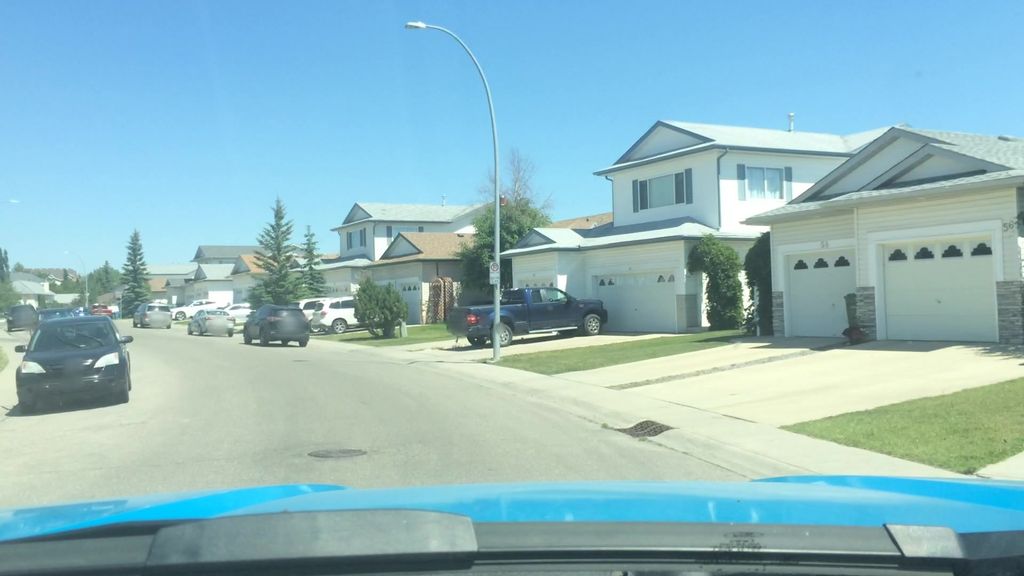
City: calgary